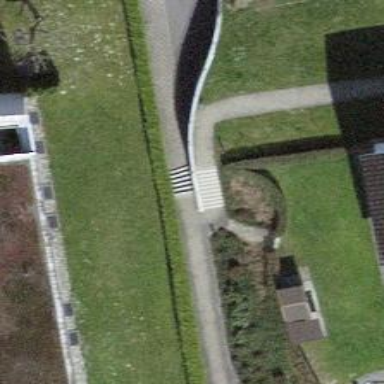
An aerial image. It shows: Road with steps.